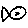
Label: fish